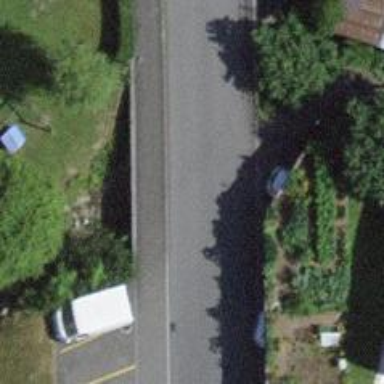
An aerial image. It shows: Driveway bridge that crosses living street.